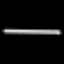
Label: line